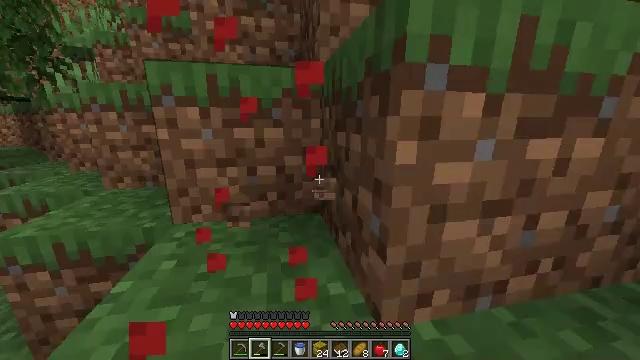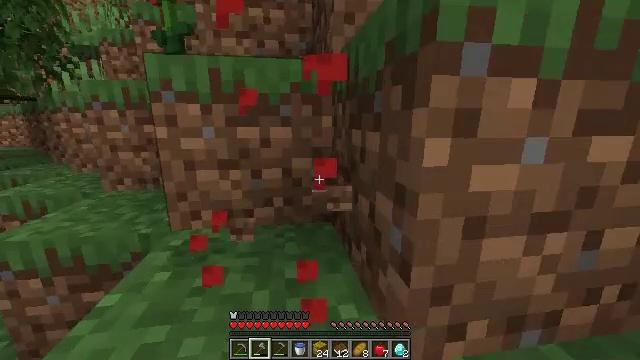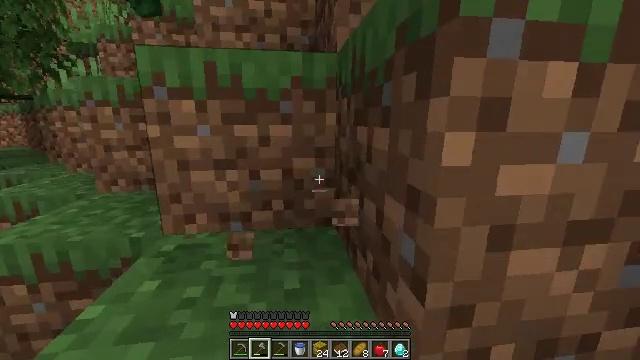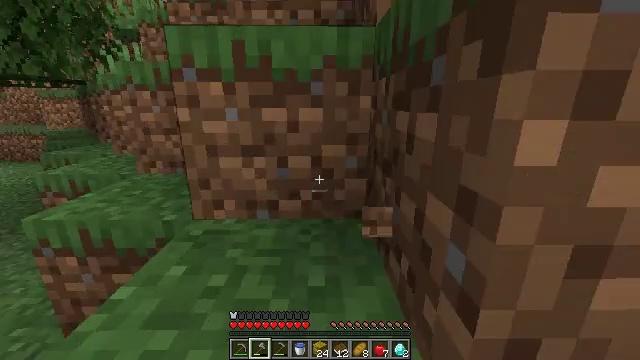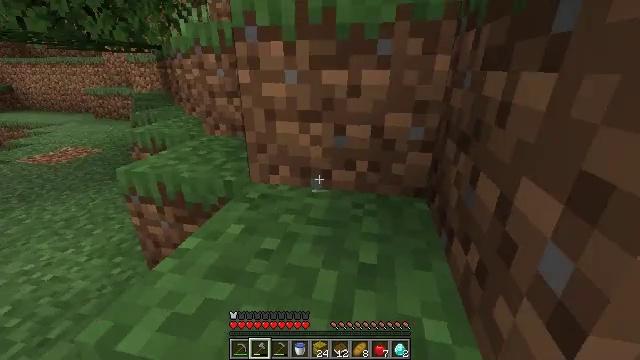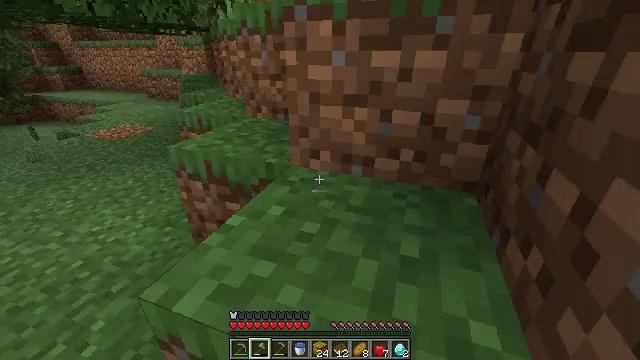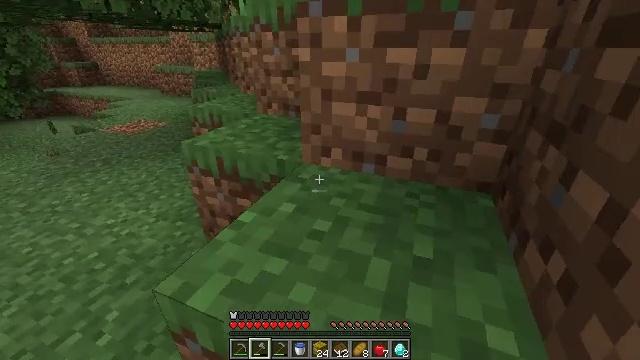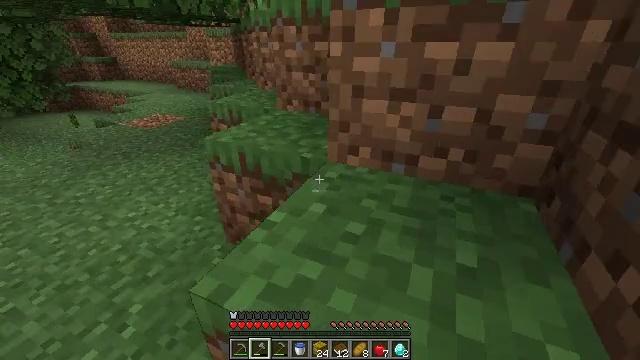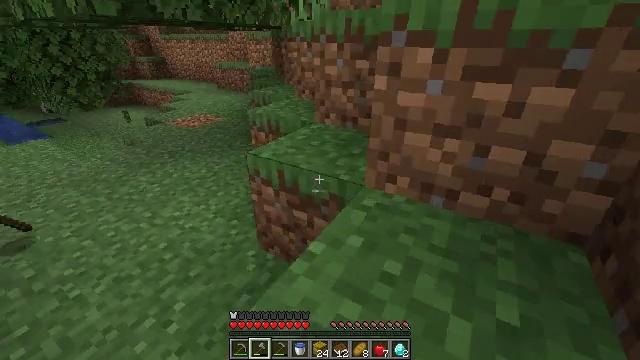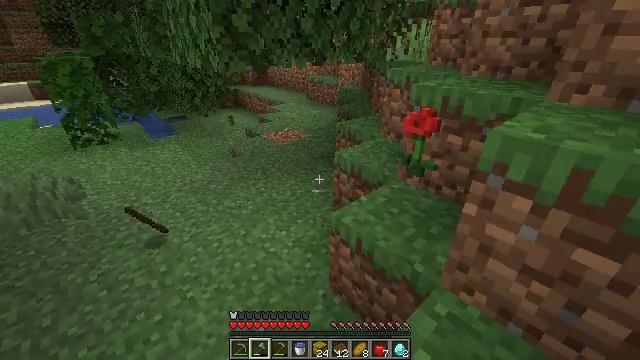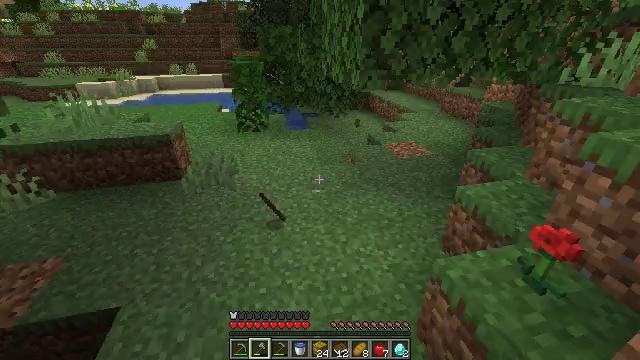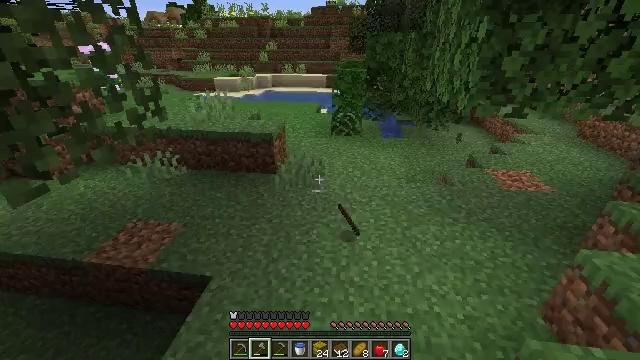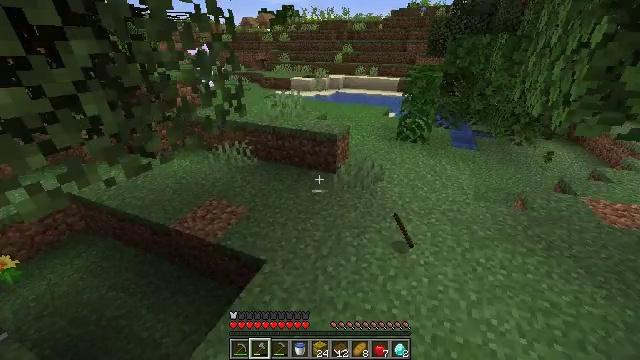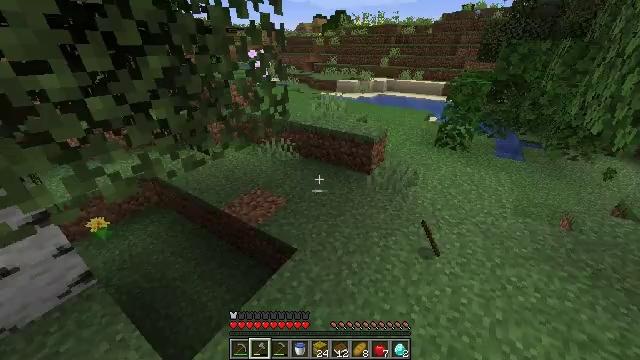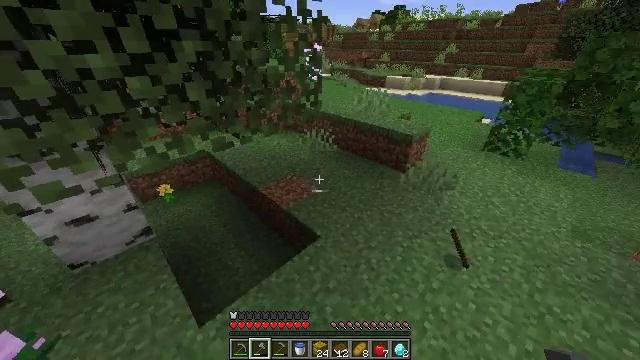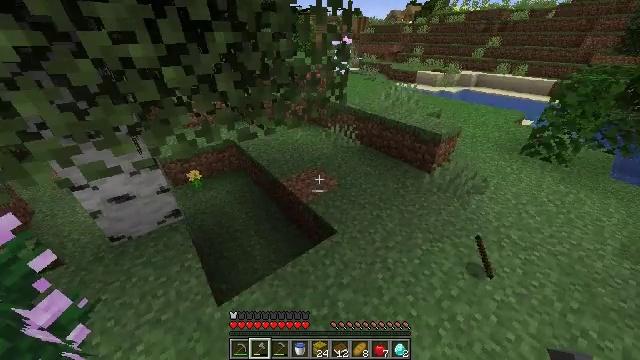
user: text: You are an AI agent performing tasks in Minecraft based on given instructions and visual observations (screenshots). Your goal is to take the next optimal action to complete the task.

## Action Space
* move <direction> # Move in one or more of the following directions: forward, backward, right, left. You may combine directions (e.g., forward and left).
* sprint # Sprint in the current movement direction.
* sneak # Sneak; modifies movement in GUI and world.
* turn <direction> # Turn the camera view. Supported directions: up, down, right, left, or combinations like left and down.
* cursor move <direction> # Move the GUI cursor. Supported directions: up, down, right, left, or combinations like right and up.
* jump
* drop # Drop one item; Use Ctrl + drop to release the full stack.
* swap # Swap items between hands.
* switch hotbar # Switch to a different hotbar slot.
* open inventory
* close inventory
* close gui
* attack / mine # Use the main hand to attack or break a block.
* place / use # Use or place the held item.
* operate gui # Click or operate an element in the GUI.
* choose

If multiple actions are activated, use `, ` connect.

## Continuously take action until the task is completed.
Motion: motion action
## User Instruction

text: Pick the peony from the grass.
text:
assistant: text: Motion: turn left and up
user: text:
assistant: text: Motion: move forward
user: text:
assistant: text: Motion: move forward, sprint, turn left and down
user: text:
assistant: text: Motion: move forward, sprint, turn left and down
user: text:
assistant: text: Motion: move forward, sprint, turn left and down
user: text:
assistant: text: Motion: move forward, sprint, turn left
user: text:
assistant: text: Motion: move forward, sprint, turn left
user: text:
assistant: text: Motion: move forward, sprint, turn left, jump
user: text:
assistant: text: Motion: move forward, sprint, turn left, jump
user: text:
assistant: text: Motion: move forward and move right, sprint, turn left, jump
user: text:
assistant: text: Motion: move forward and move right, sprint, turn left, jump
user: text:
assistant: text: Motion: move forward and move right, sprint, turn left, jump
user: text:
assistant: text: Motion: move forward and move right, sprint, turn left and down, jump
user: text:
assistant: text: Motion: move forward and move right, sprint, turn left and down, jump
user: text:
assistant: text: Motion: move forward and move right, sprint, turn left and down, jump
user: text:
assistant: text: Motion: move forward and move right, sprint, turn left, jump
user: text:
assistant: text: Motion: move forward, sprint, turn left, jump
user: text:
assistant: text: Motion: move forward, sprint, turn left, jump
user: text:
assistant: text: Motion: move forward, sprint, jump
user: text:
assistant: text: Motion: move forward, sprint, jump
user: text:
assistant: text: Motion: move forward, sprint, jump
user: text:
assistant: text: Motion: move forward, sprint, turn right, jump
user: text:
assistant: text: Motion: move forward, sprint, turn right, jump
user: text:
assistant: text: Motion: move forward, sprint, turn right and up, jump
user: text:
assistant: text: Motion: move forward, sprint, turn right, jump
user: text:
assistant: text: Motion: move forward, sprint, turn up, jump
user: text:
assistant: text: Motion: move forward, sprint, turn left and up, jump
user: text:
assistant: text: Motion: move forward, sprint, turn left and up, jump
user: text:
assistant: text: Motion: move forward, sprint, turn left, jump
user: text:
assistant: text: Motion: move forward, sprint, turn left, jump